Question: I'm doing some modifications to a wordpress theme, but I'm having a challenge removing the top border on a table. As seen in the example below, it's getting some strange details added to it:

'''
table { (user agent stylesheet)
display: table;
border-collapse: separate;
border-spacing: 2px;
border-color: gray;
}
'''
and then mine:
'''
table {
border: none;
border-collapse: separate;
border-spacing: 0;
border-color:#FFFFFF;
}
'''
However, the strange part is that's only the top-border that is being displayed. It may be that I'm missing something here. Or, it's pretty obvious...
Example site: <URL>
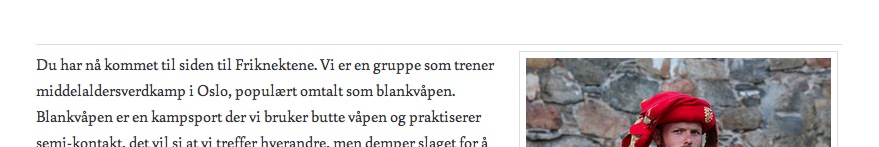
Answer: The 'border-top' is coming from 'style.css', line 815:
'''
.entry-content td,
.comment-content td {
border-top: 1px solid #ddd;
padding: 6px 10px 6px 0;
}
'''
As you can see, the 'border-top' is being applied to a 'td', not a 'table'. That's why your attempt to override isn't working.
Try this instead:
'''
.entry-content td, .comment-content td {
border-top: 0;
}
'''
You may or may not want to keep '.comment-content td' in the selector above.